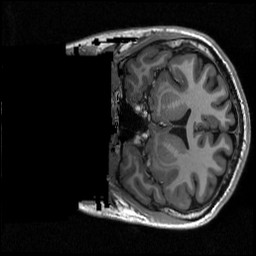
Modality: T1w
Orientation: coronal
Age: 31
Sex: male
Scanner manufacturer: siemens
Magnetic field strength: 3 T
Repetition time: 2.3 s
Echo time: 0.00298 s